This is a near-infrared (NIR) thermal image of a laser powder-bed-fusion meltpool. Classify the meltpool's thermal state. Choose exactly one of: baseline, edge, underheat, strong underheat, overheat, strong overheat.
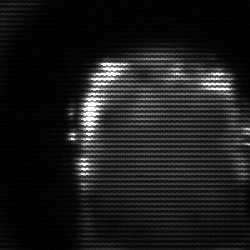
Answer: baseline